Question: I'm starting with unity since a few weeks and i'm stuck with some displaying problems.
You can see what I want to achieve here :
On several of my pages I have a title with an icon on the left and I want it to be at 40px on the left of the title, no matter the size of it.
So I did a prefab with an empty Text for the title, an empty RawImage for the icon and I put that prefab on the center top of the screen.
I link the following C# script on my prefab with the 'string' parameter for the title and the 'Texture' parameter for the icon to display.
'''
using System.Linq;
using UnityEngine;
using UnityEngine.UI;
public class TitlePage : MonoBehaviour {
public string title;
public Texture texture;
private Text titlePageText;
private RawImage iconPage;
void Awake()
{
titlePageText = gameObject.GetComponentsInChildren<Text>().First();
iconPage = gameObject.GetComponentsInChildren<RawImage>().First();
}
void Start()
{
titlePageText.text = title;
}
void Update()
{
iconPage.rectTransform.anchoredPosition = new Vector2(-titlePageText.rectTransform.rect.width / 2 - 40, iconPage.rectTransform.anchoredPosition.y);
iconPage.texture = texture;
}
}
'''
The title is set well in the "Start" function, the problem is with the icon. The code in the "Update" function put the icon at the wanted position if it's in the "Update" function because in the "Start", 'titlePageText.rectTransform.rect.width' give 0. But with that code in the "Update" function, the icon start with a display by default in the center and nearly instantly it moves on the left but we can see that position changing.
Maybe there's a solution to avoid that ?
Maybe I started in a wrong way ?
(I don't put my title's text hardly because I want my application to be multilingual so instead of displaying the 'string' in parameter, I'll display the corresponding translation and it's why I can't set a fixed position because two translations are not the same length.)
Thanks in advance !
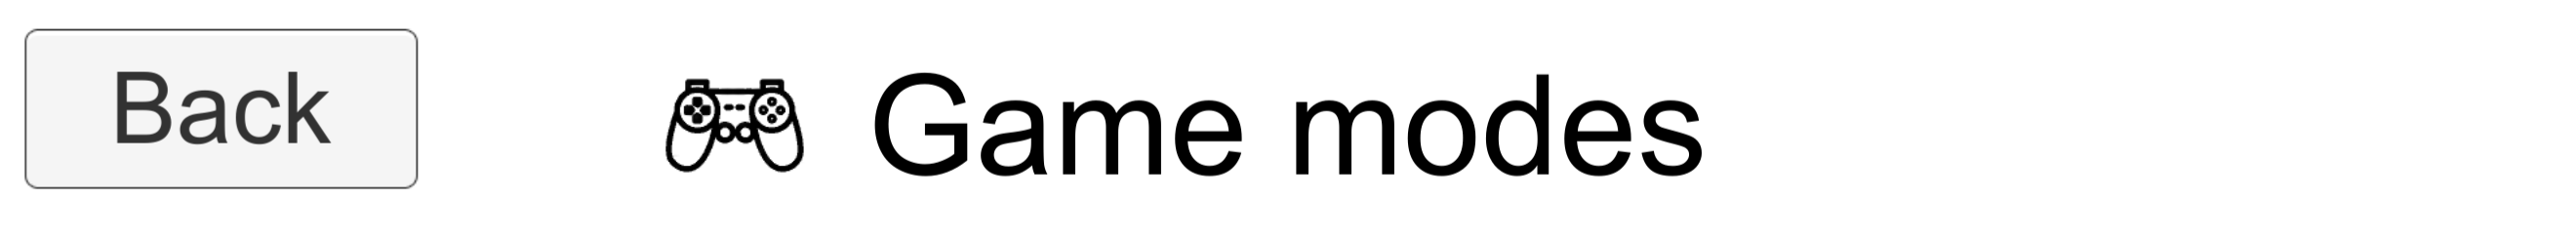
Answer: I am not entirely sure what your problem is exactly, but it does sound like you are trying to solve something from a slightly awkward angle. IS there a reason for not using Unity's layout (or even auto layout groups) to achieve your goal?
I just did a quick test: added 'Content Size Fitter component' to the text object with Horizontal set to Preferred, then placed an image as a child of that text object, when I set the anchor X to 0 and pivot X to 1, the image now follows the left hand side of the text, no matter what size.
This has the advantage of doing absolutely zero work unless text (or its position) changes, in which case everything is handled automagically by Unity's UI system